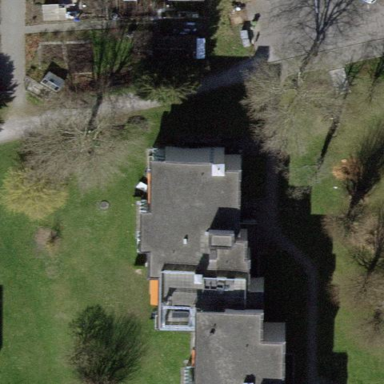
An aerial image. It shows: Flat-roofed building.